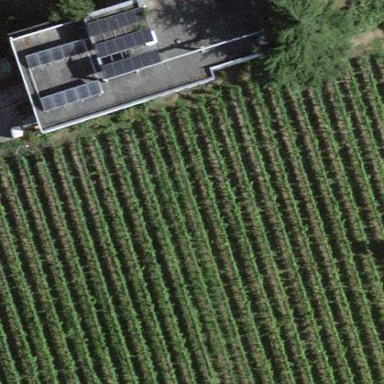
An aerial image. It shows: Vineyard growing grapes.